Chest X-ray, AP view. Patient: 40 years old, sex M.
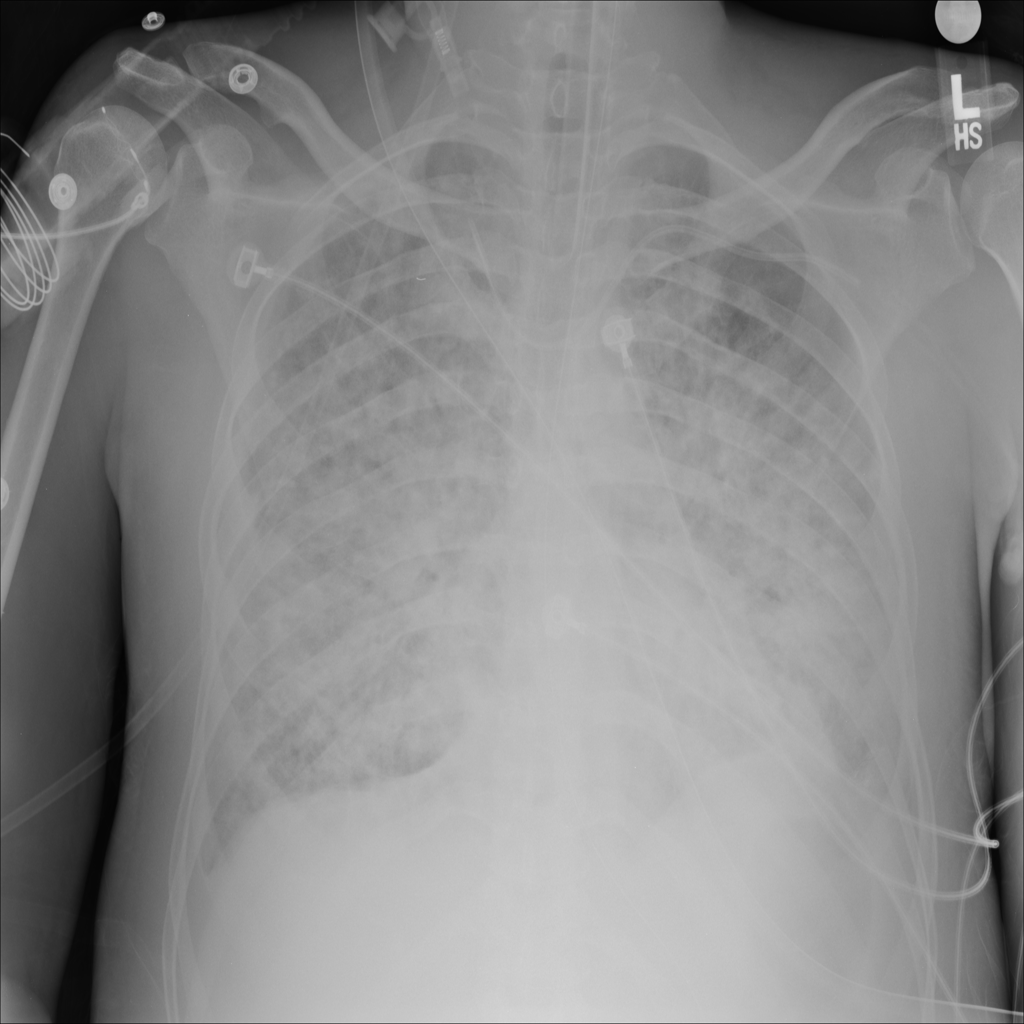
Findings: Infiltration